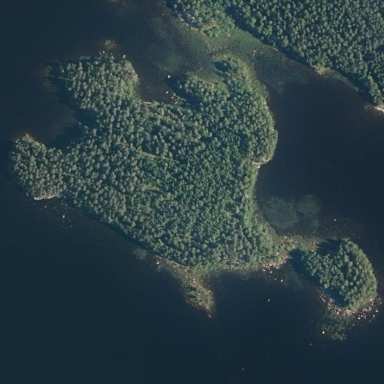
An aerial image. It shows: Islet.